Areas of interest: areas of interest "Yangzhou City Motor Vehicle Driving Training and Testing Center"
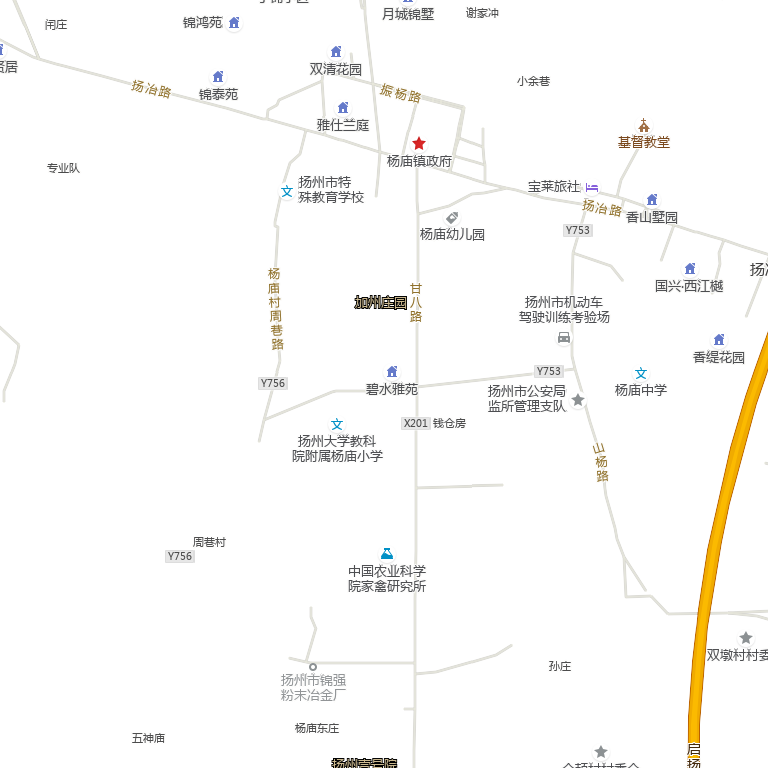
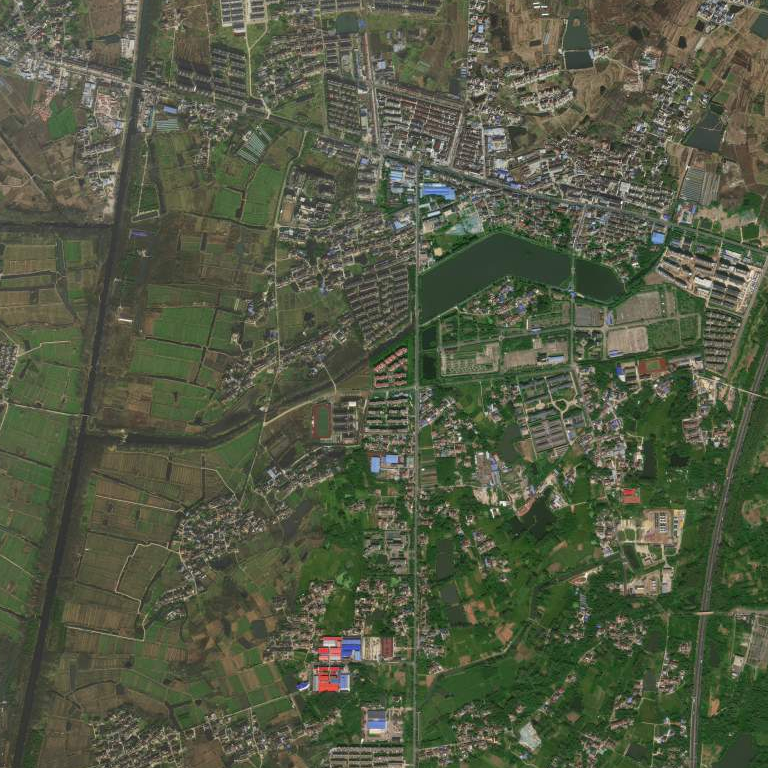